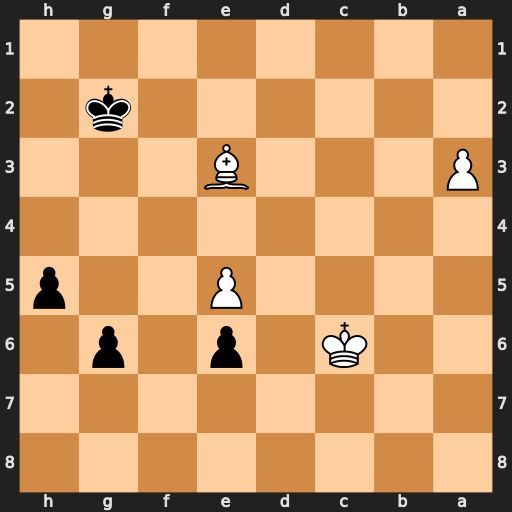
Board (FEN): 8/8/2K1p1p1/4P2p/8/P3B3/6k1/8
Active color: b
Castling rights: -
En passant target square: -
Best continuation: h4 Kd7 h3 Bf4 g5